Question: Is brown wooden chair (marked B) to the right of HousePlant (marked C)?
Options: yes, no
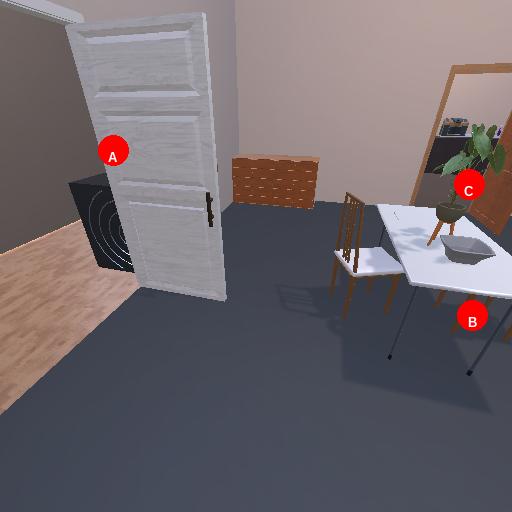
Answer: yes